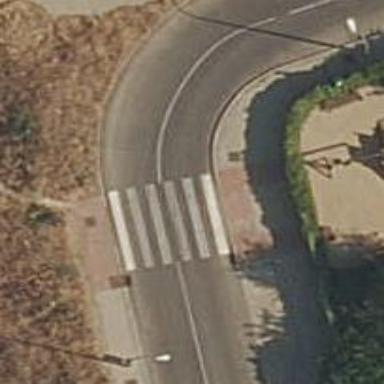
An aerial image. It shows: Uncontrolled road crossing.